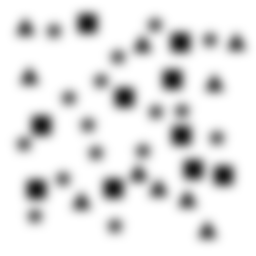
Squares: 10
Triangles: 10
Stars: 16
Total shapes: 36